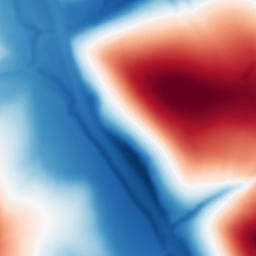
Category: multiscale
Decomposition family: dog_multiscale
Decomposition parameters: sigma_ratio: 2
n_scales: 6
base_sigma: 2
Upsampling method: regularized
Upsampling parameters: scale: 2
lambda_reg: 0.01
Upsampling scale: 2